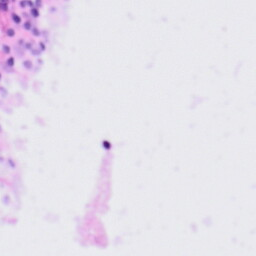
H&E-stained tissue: Tonsil